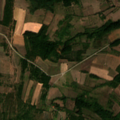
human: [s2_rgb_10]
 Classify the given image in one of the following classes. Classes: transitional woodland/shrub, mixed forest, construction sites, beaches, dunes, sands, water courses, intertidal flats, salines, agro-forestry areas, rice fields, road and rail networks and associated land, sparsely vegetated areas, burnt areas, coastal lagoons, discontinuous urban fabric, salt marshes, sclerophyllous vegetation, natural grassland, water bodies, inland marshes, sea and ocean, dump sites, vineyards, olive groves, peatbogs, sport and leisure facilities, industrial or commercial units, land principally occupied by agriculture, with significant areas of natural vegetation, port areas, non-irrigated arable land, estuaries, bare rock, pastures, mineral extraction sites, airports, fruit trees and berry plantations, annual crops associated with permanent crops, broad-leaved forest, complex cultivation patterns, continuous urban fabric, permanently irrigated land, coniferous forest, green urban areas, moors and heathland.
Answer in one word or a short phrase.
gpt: complex cultivation patterns, land principally occupied by agriculture, with significant areas of natural vegetation, broad-leaved forest